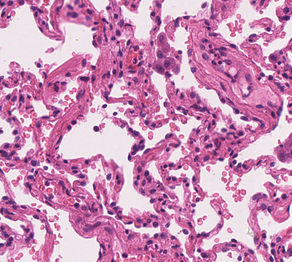
Tumor epithelial tissue: no
Tumor-associated stroma tissue: no
Normal tissue: yes